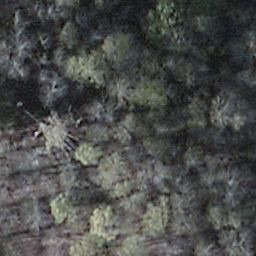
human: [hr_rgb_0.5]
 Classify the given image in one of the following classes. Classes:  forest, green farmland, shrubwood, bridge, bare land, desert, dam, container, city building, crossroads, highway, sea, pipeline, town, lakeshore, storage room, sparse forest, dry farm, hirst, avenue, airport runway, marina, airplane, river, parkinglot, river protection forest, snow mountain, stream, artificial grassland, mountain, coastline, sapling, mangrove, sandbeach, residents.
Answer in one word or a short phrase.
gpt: shrubwood